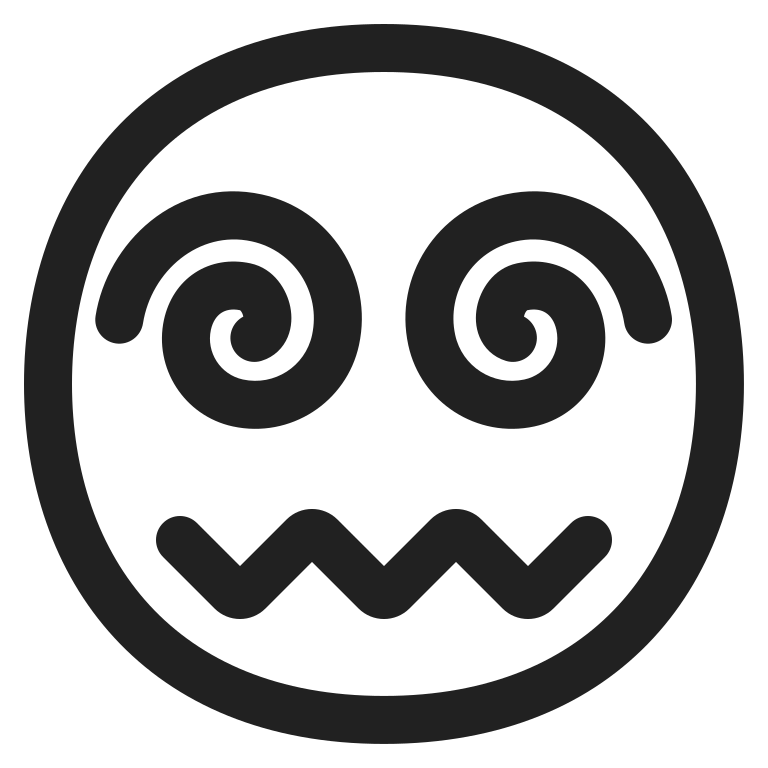
face with spiral eyes high contrast